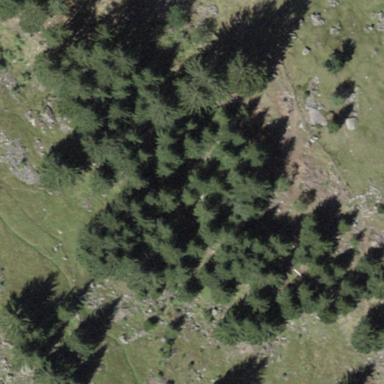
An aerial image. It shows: Forest area.